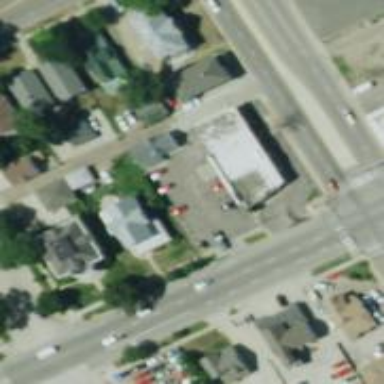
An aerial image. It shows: Convenience shop.